Brain MRI, t2w sequence, axial 2D slice.
Patient: age 26, sex F, weight 78 kg, height 1.78 m
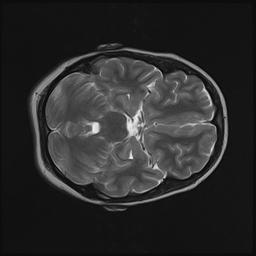